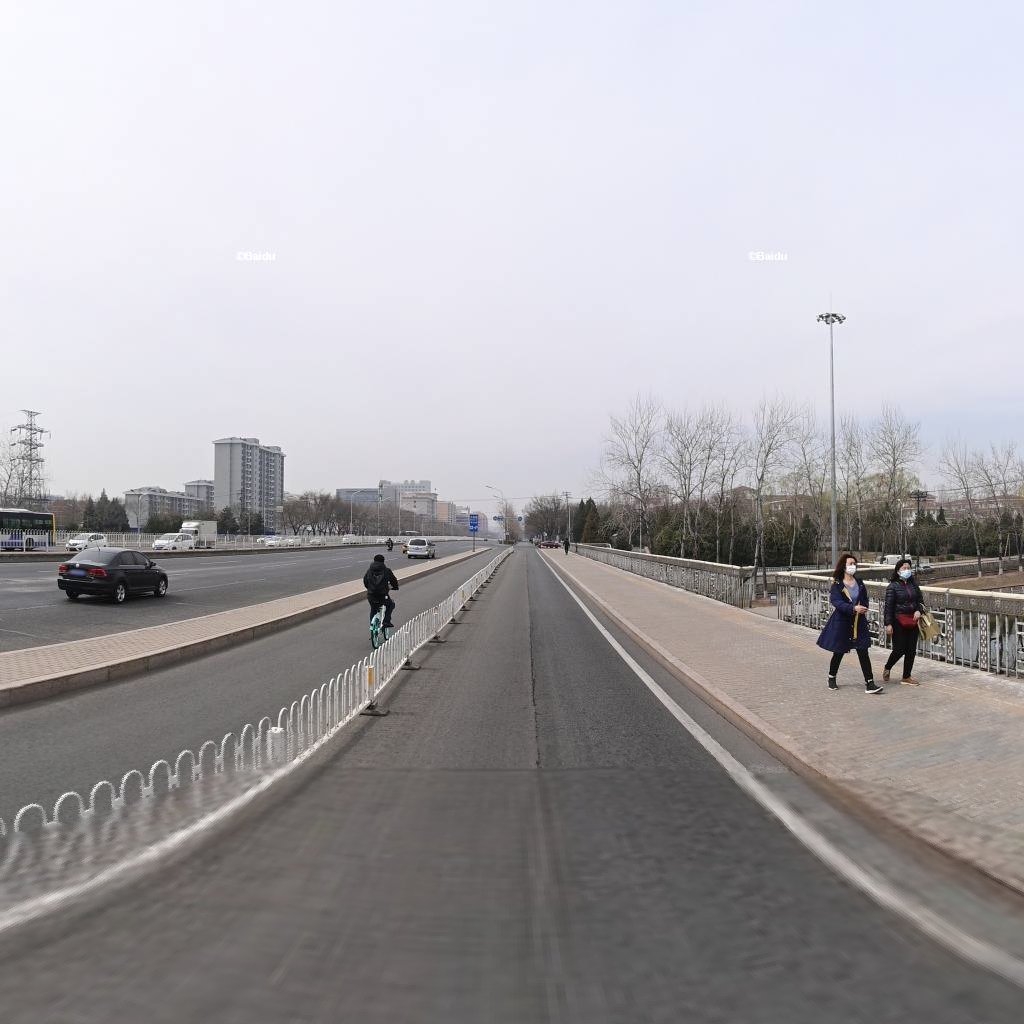
Region: Haidian
Road damage annotations: longitudinal crack